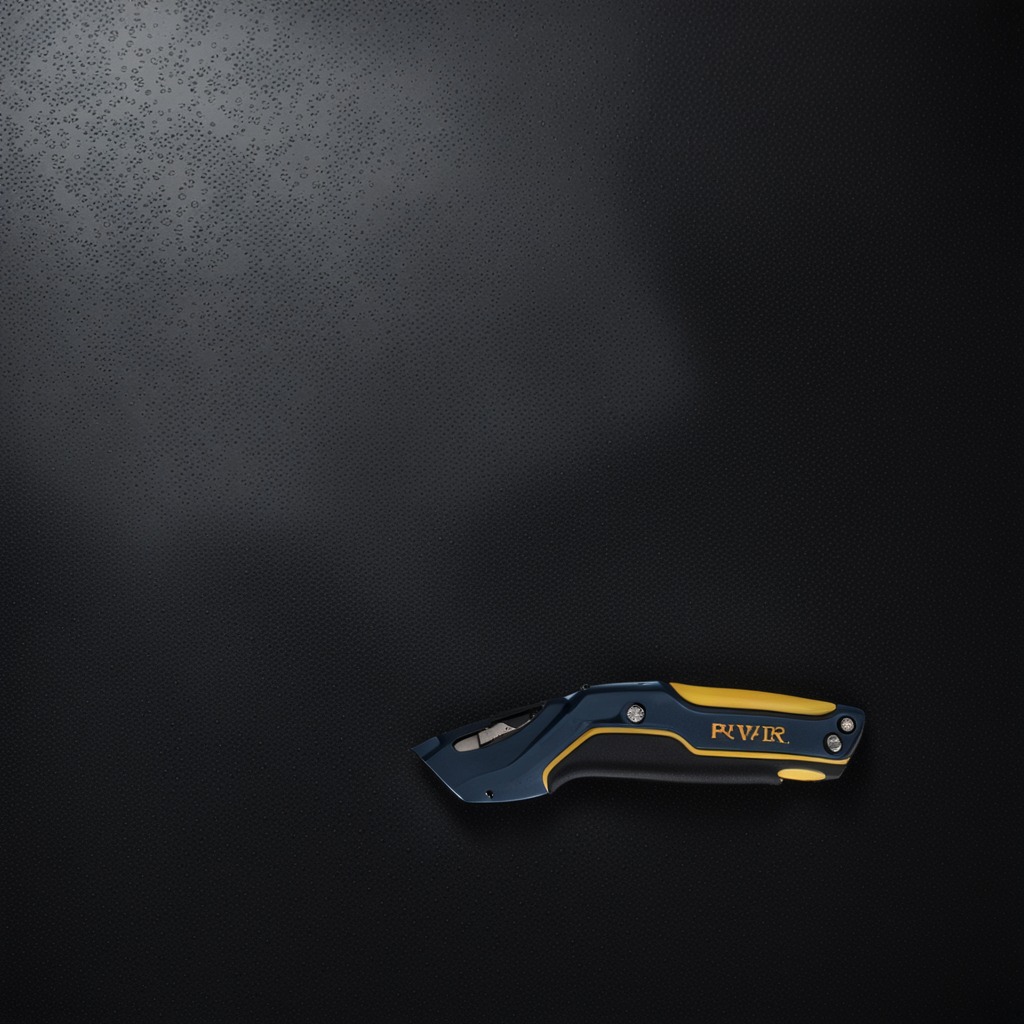
A utility knife lying on a clean granite tabletop covered with a black rubber mat inside a workshop at night dim ambient light soft shadows worn but beneath the mat